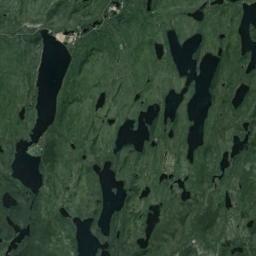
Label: wetland